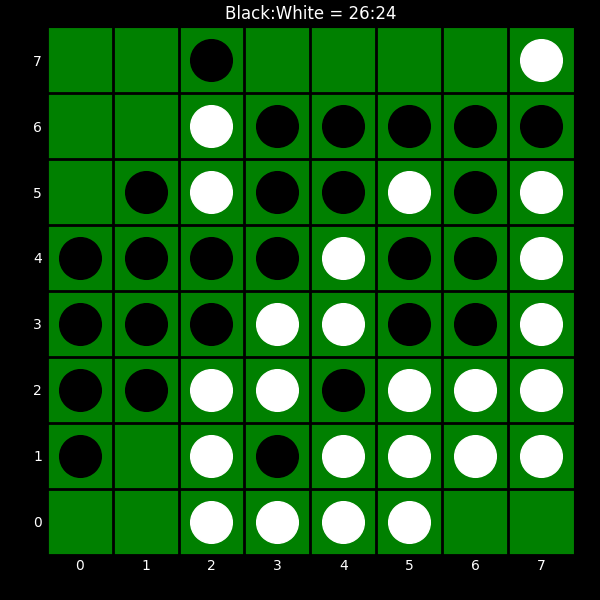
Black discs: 26
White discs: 24